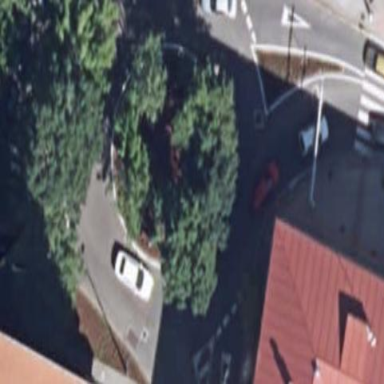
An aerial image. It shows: Asphalt road that is secondary route leading to roundabout.